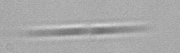
Label: pennate_Pseudo-nitzschia